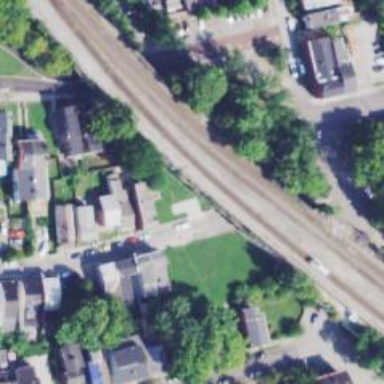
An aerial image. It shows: Railway signal.